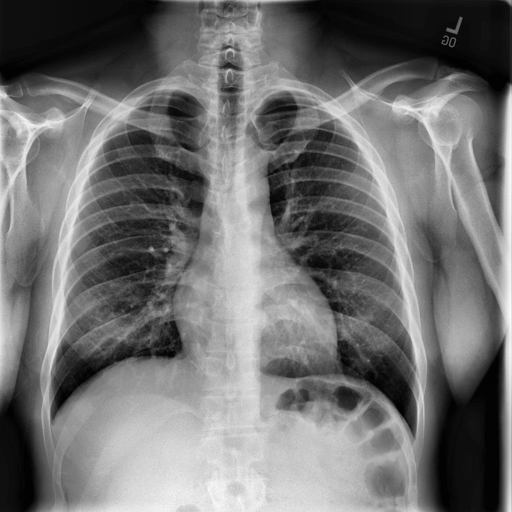
Finding: NORMAL